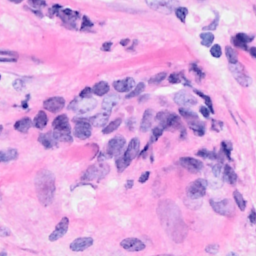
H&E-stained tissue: Breast